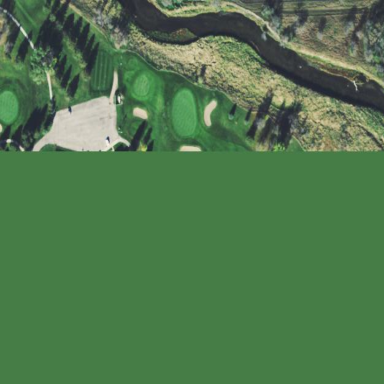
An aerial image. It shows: Grassy area designated as driving range for golf.